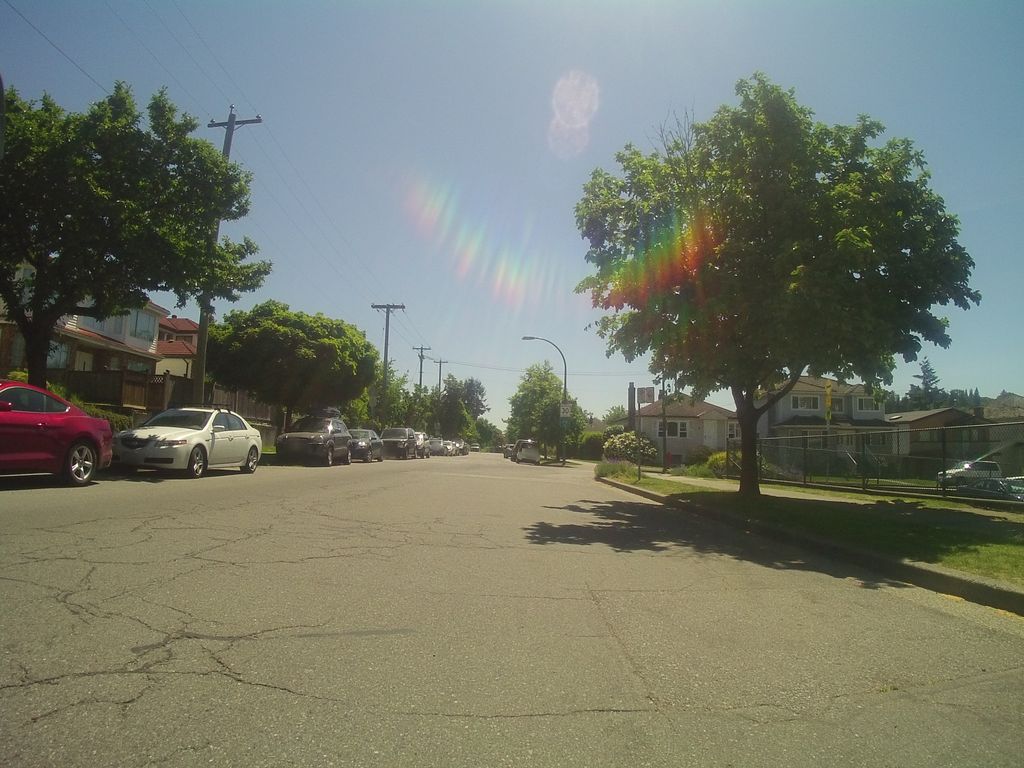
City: vancouver